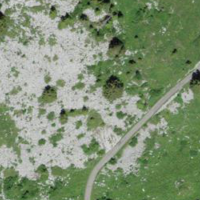
EUNIS habitat code: 50
Species observed at this site:
Astrantia major